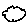
Label: cloud